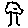
Label: tree